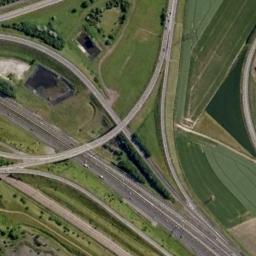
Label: overpass